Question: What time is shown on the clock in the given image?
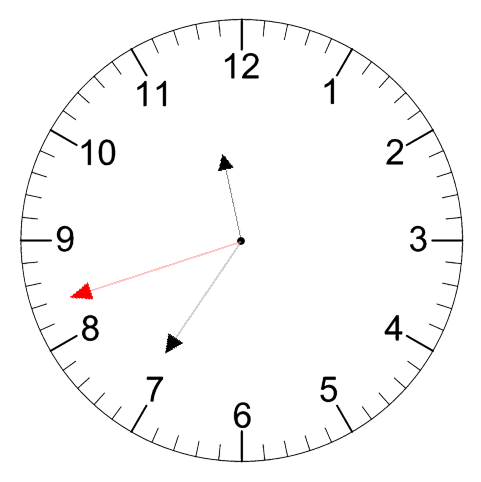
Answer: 11:35:42